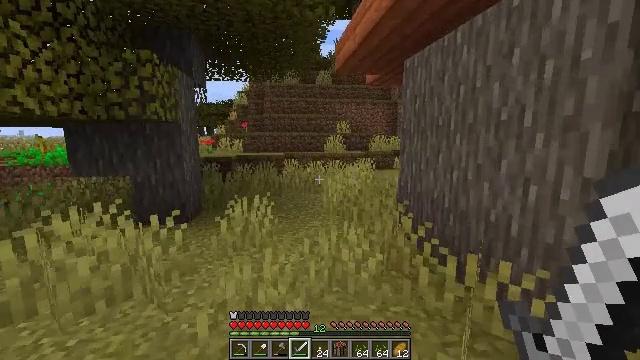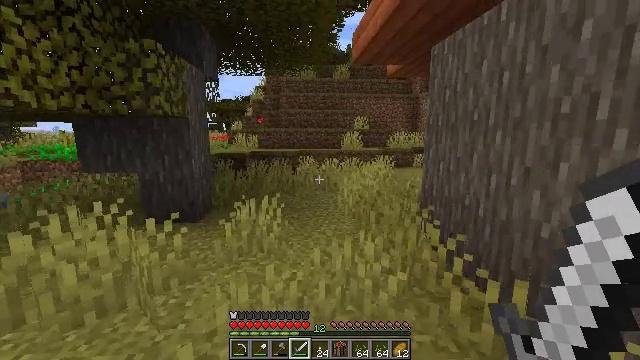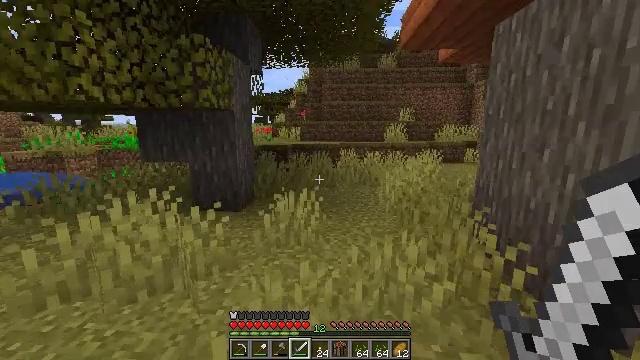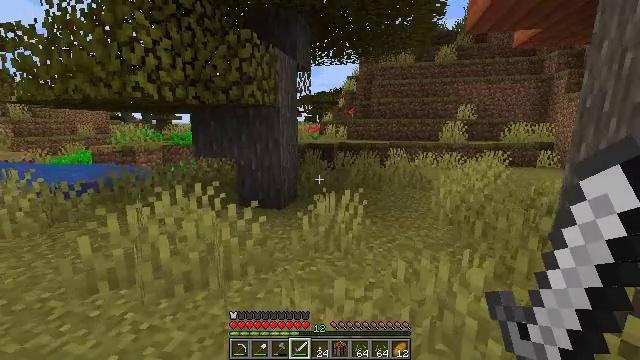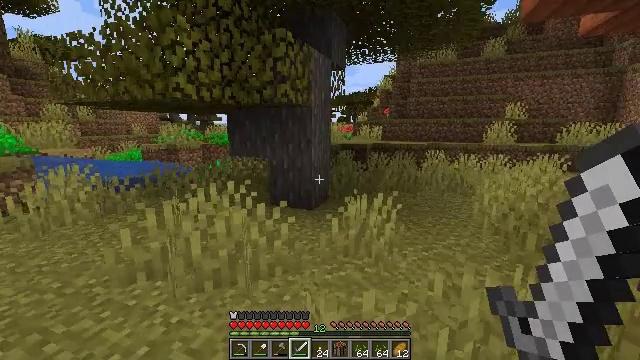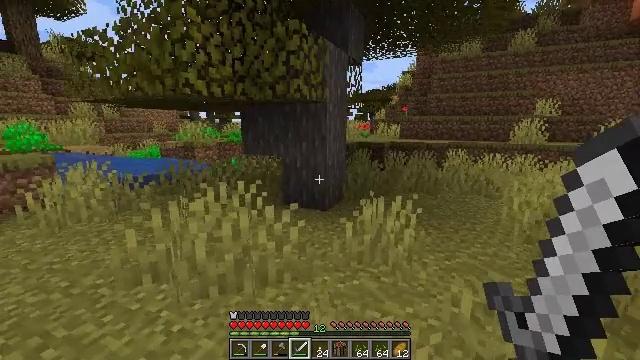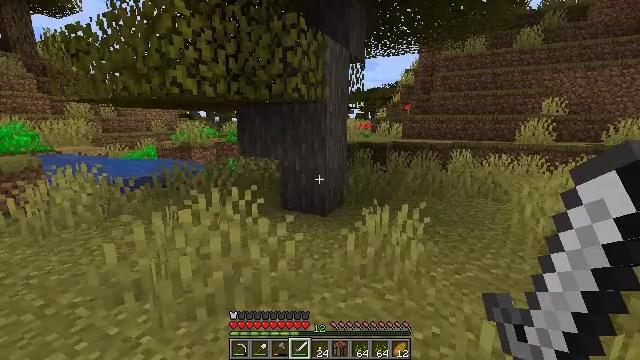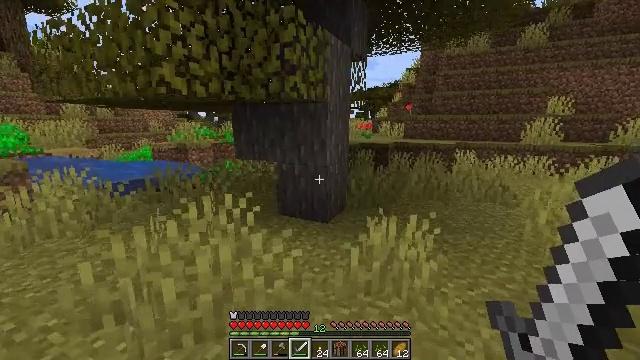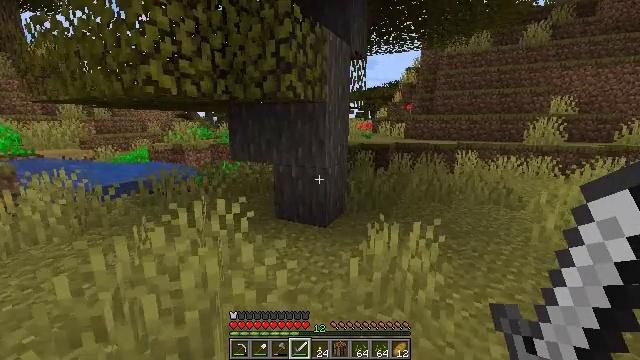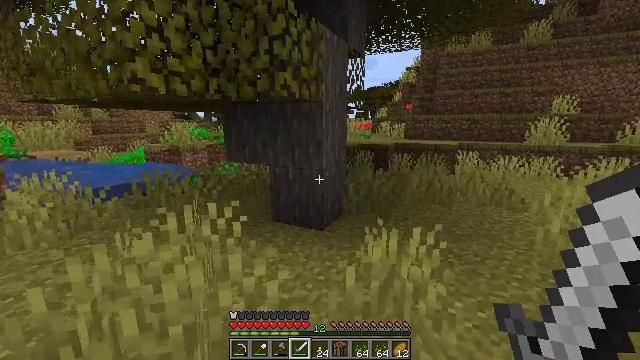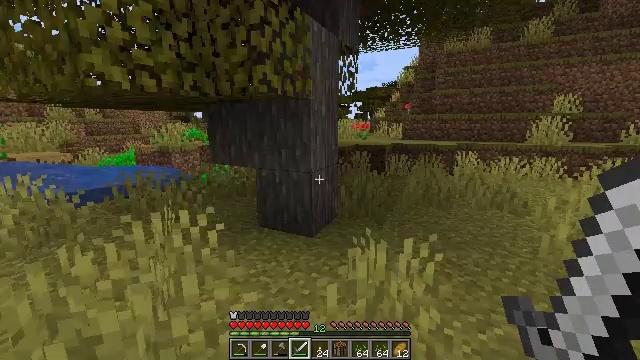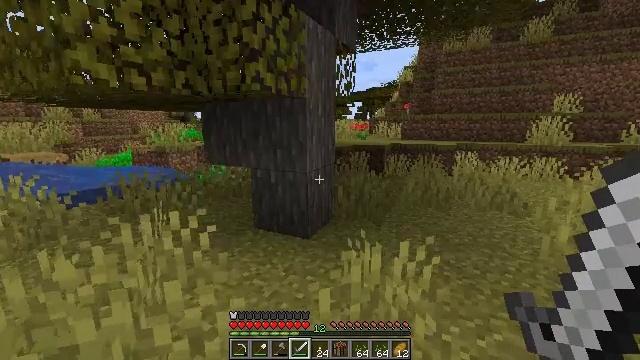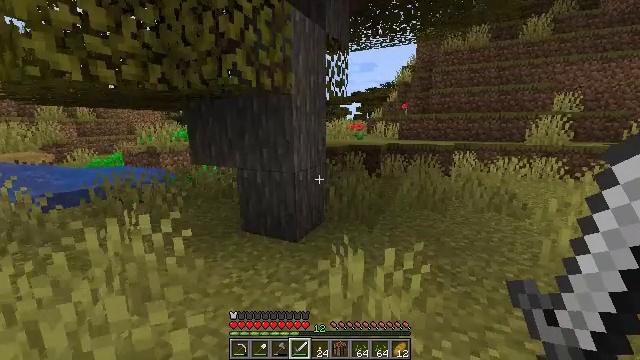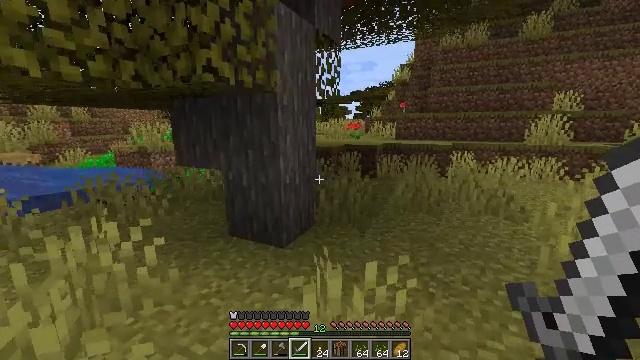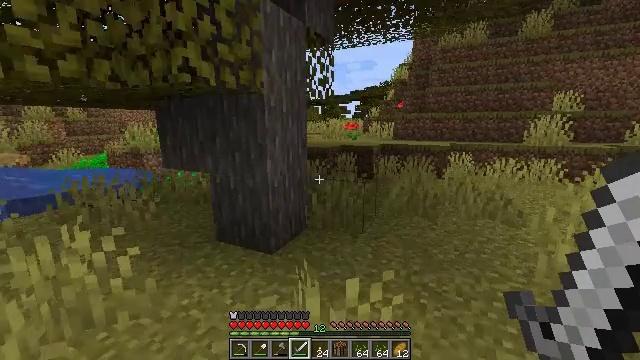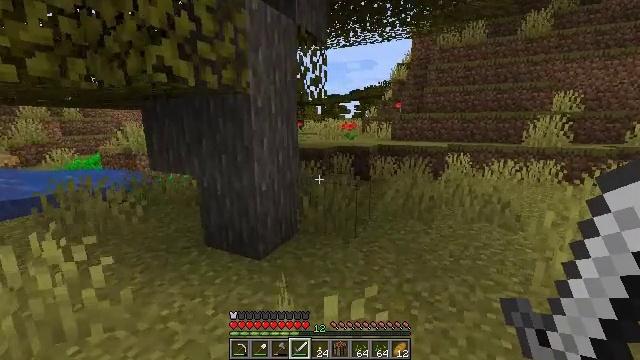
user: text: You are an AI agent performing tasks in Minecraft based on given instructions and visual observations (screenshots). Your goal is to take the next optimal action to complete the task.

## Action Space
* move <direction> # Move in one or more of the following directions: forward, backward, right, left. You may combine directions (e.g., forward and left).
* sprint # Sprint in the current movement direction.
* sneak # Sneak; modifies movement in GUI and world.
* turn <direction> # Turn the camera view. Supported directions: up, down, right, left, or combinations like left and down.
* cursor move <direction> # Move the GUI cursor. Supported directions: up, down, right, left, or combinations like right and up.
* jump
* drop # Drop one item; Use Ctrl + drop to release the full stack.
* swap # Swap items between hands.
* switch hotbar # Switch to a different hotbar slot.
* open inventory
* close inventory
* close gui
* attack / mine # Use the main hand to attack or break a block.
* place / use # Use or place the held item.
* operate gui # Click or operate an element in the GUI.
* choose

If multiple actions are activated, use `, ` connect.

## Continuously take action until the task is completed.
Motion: motion action
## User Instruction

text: Clear the ground by mining grass.
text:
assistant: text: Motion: move forward, turn left
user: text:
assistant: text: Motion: move forward, turn left and down
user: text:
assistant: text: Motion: move forward, turn left
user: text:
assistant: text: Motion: move forward, turn left
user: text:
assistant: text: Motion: move forward, turn left
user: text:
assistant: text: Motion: move forward
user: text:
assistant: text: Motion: move forward
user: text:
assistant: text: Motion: move forward and move right
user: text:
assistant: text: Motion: move forward and move right
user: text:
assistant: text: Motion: move forward and move right
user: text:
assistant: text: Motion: move forward and move right
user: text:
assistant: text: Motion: move forward and move right
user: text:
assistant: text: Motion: move forward and move right
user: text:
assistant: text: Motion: move forward and move right
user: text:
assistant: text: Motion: move forward and move right
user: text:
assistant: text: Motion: move forward and move right
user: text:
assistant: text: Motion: move forward and move right, turn right and down
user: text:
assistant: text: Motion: move forward, turn right
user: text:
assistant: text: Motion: move forward and move left, turn right
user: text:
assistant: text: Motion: move forward and move left, turn right and down
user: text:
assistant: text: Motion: move forward and move left, turn right
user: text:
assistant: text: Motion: move forward and move left, turn right
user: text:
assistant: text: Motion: move forward and move left, turn right and up
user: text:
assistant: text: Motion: move forward and move left, turn right
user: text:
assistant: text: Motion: move forward and move left, turn right
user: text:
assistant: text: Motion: move forward and move left, turn right and up
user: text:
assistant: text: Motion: move forward and move left, turn right and up
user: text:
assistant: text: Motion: move forward and move left
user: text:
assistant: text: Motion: move forward and move left
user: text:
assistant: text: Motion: move forward and move left